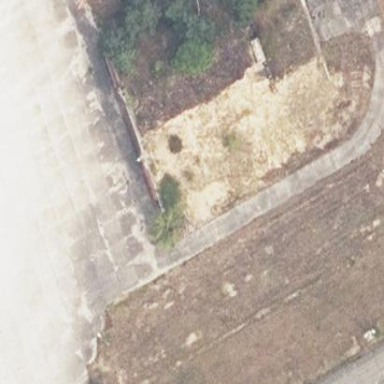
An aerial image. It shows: Military bunker that serves as hardened aircraft shelter.